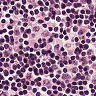
Metastatic tissue present: no